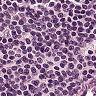
Metastatic tissue present: no